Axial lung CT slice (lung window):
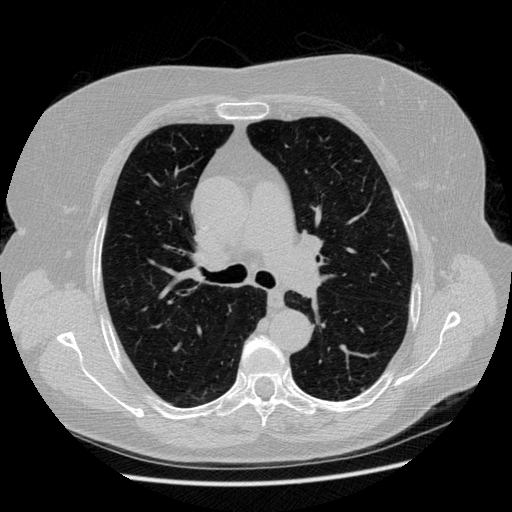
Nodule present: no